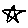
Label: star